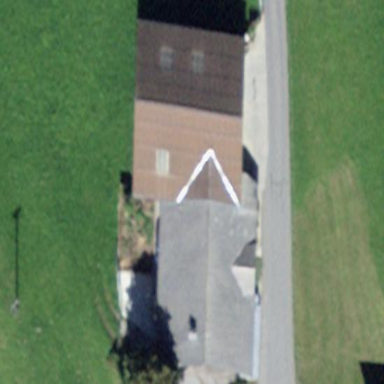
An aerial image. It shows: Barn.